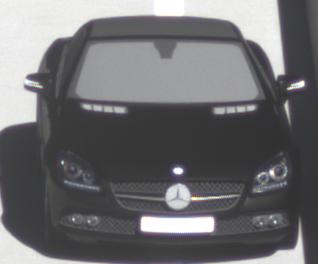
Make: Mercedes-Benz
Model: SLK 200
Detailed model: SLK-Class (172)
Model produced from: 2011/03
Model produced until: 2015/04
Doors: 2
Color: black
Road condition: dry road
Daytime: morning or afternoon
Contrast: high contrast